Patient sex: F
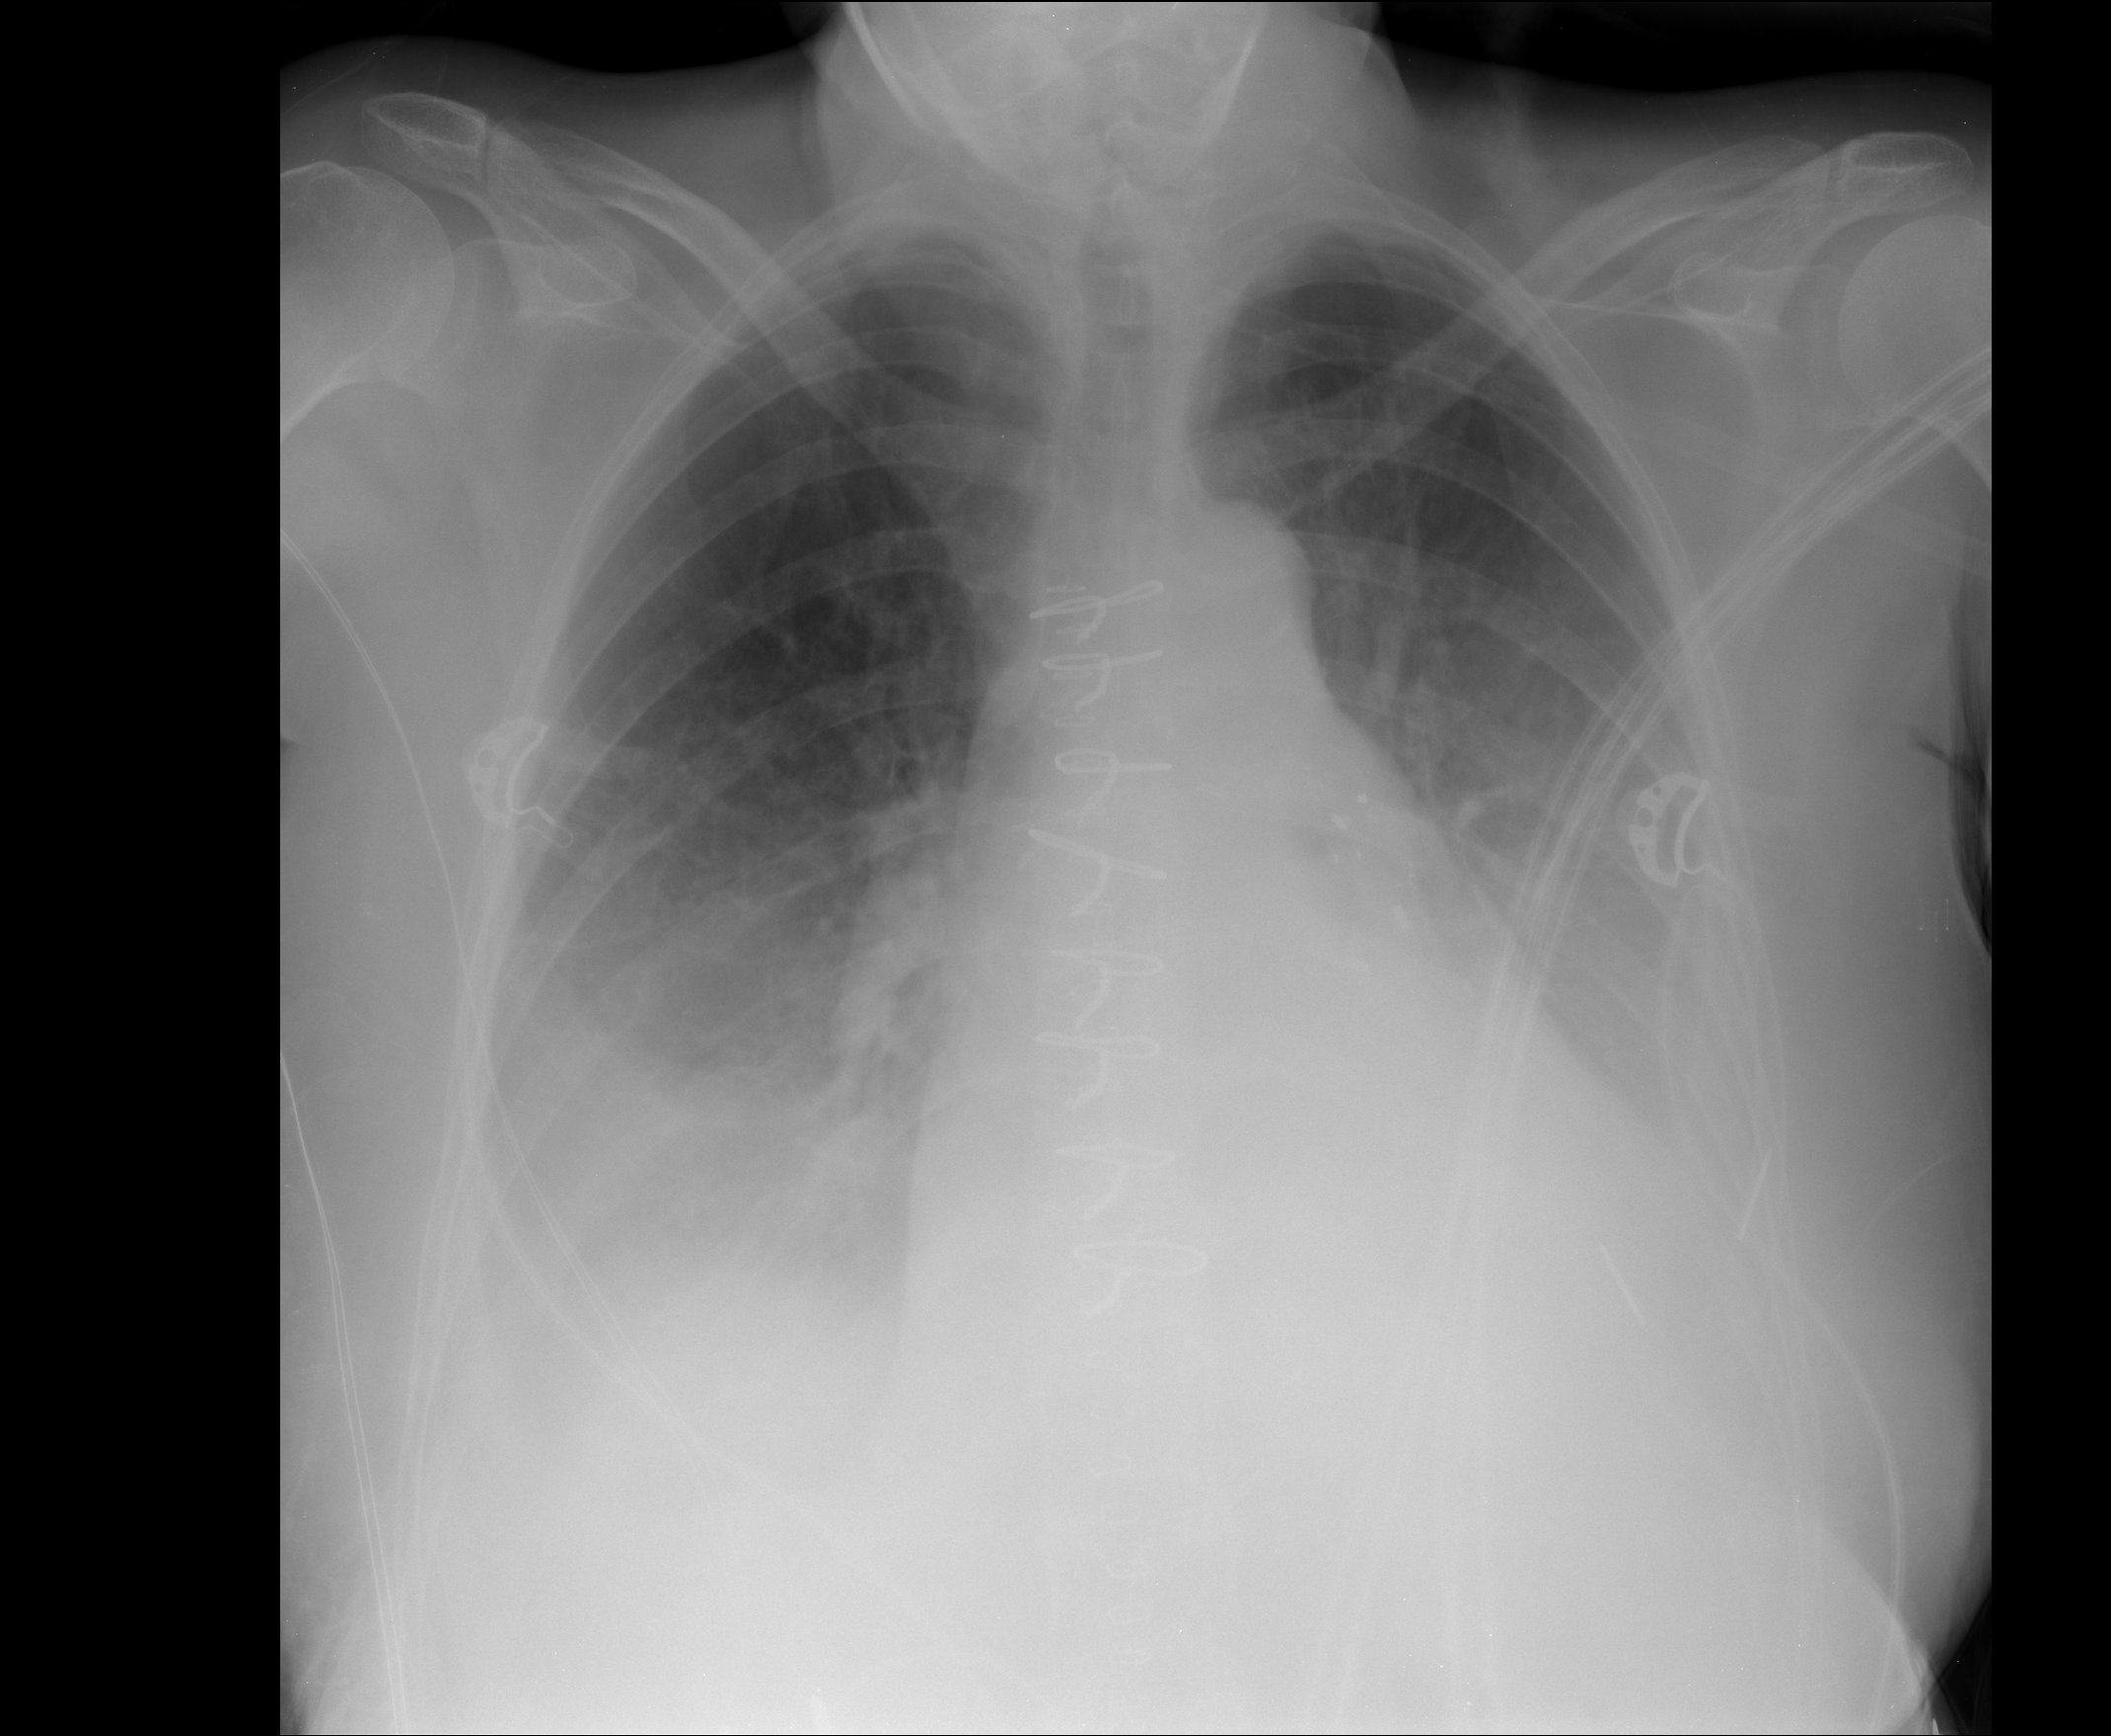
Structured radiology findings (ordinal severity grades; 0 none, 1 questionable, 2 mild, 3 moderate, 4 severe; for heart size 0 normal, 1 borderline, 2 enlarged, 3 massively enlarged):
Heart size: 2
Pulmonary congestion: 2
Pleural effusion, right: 3
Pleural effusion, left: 3
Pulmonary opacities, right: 1
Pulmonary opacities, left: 1
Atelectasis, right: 2
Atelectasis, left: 2